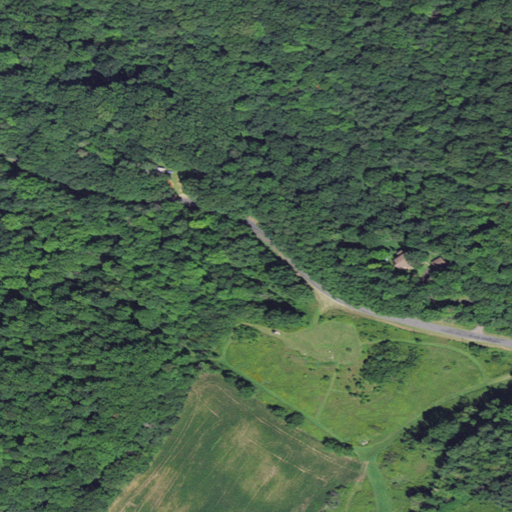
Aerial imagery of ridge(s) in Wisconsin named Indian Ridge containing deciduous forest, cultivated crops, open development, and low intensity development